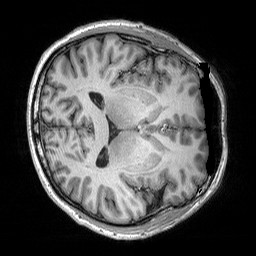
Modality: T1w
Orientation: axial
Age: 52
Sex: male
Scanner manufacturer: siemens
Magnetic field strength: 3 T
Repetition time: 2.5 s
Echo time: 0.00248 s